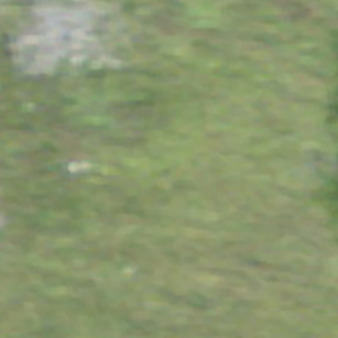
Label: other